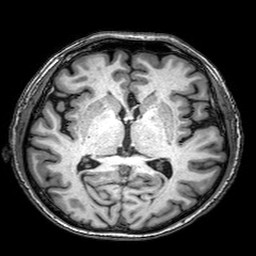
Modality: T1w
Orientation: coronal
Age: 72
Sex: male
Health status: healthy
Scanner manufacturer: philips
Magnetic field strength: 3 T